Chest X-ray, PA view. Patient: 58 years old, sex F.
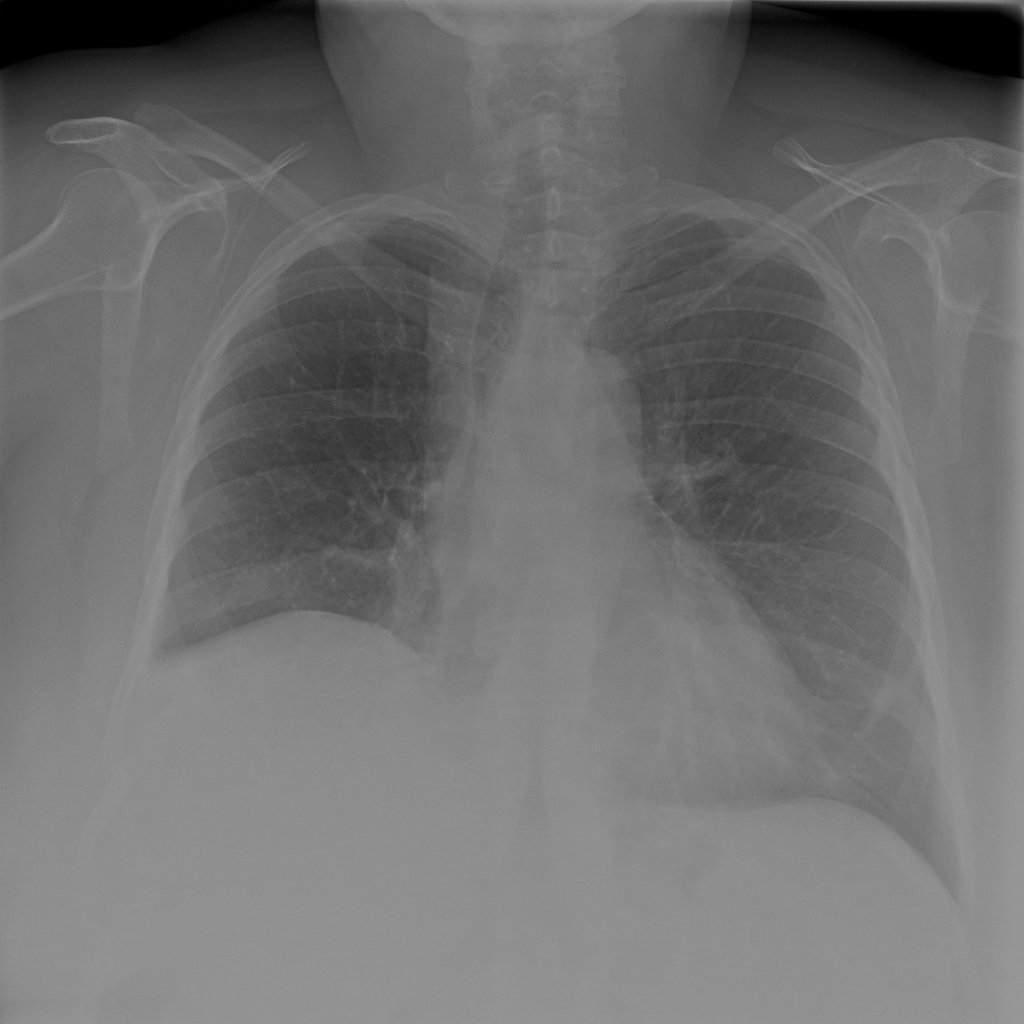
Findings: No Finding